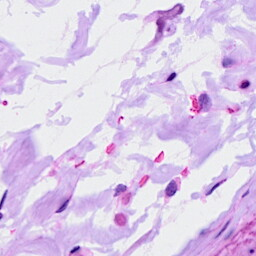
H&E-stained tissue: Ovarian